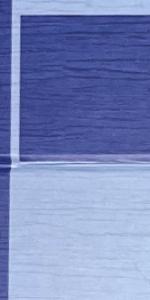
Label: Empty